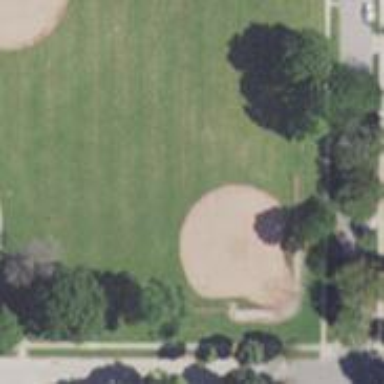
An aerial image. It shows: Baseball pitch for leisure land.